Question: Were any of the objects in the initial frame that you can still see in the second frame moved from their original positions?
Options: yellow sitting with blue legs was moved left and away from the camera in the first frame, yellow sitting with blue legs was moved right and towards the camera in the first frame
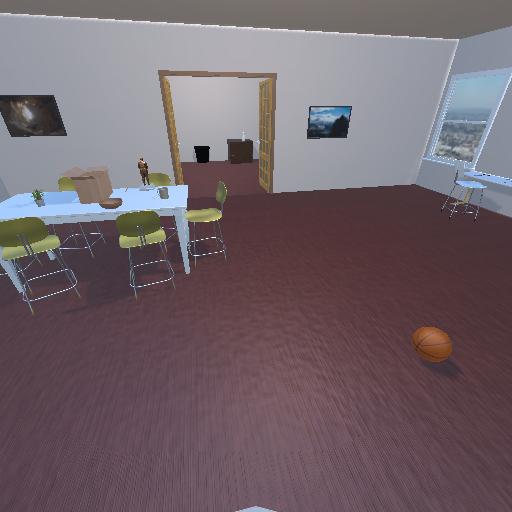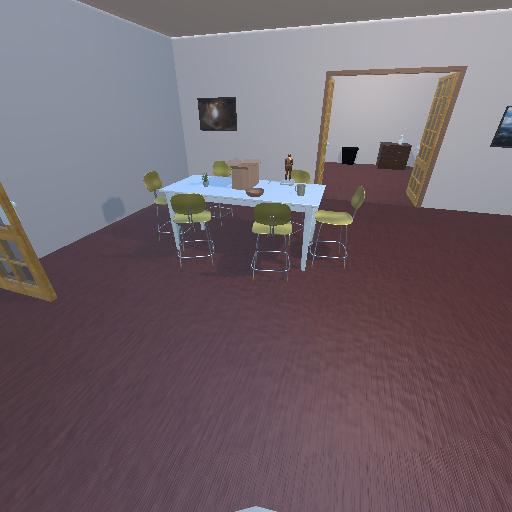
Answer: yellow sitting with blue legs was moved left and away from the camera in the first frame